Milling tool wear sample.
Tool blade image: 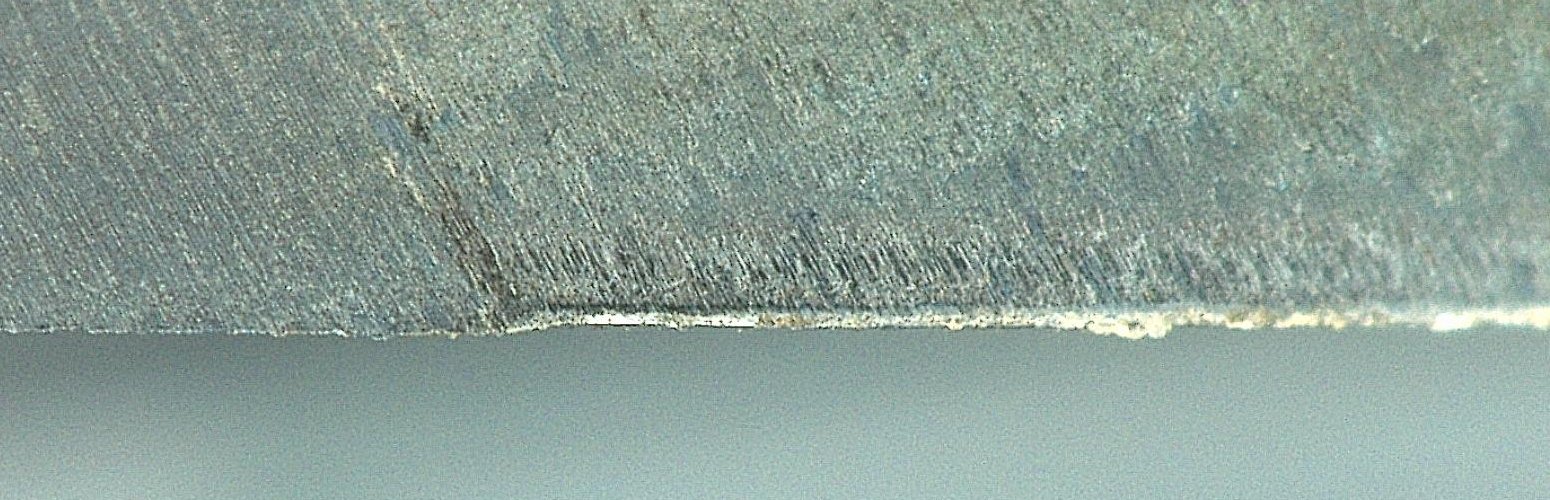
Chip image: 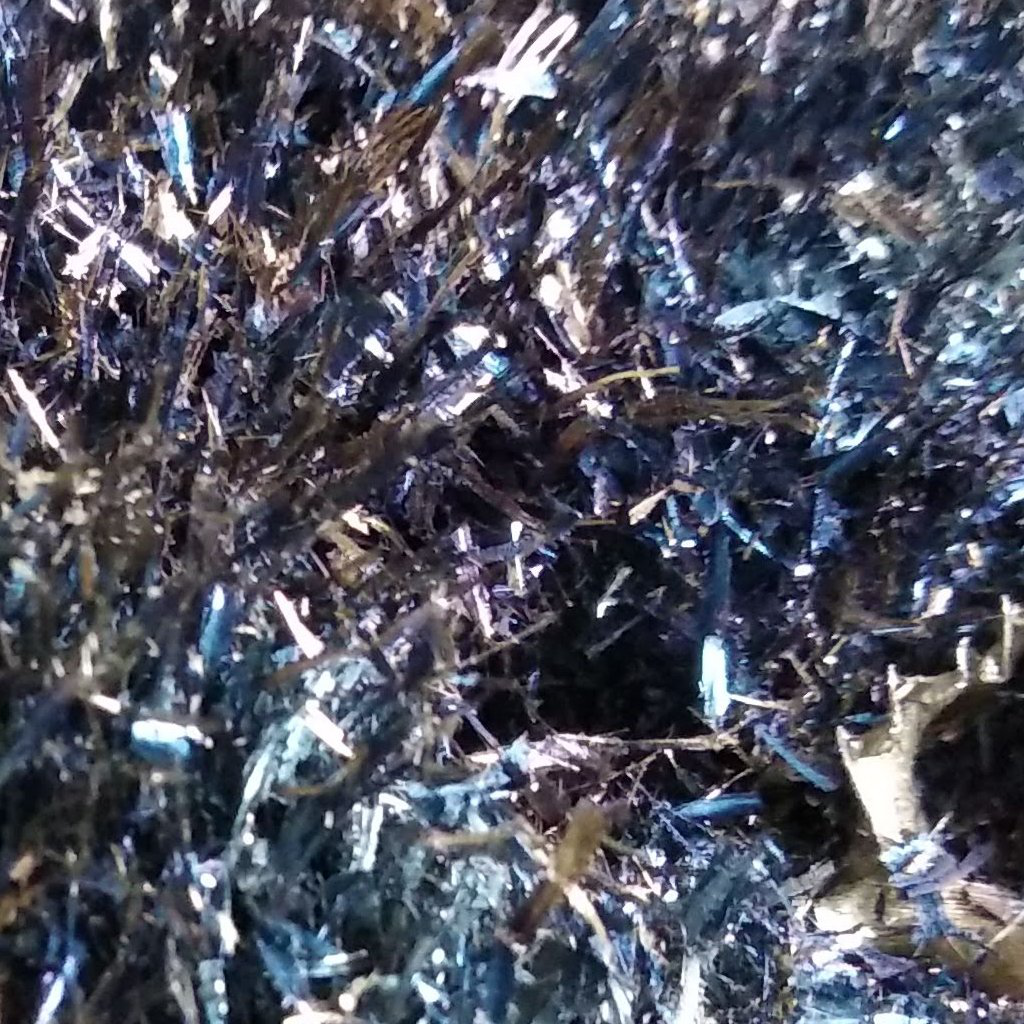
Workpiece image: 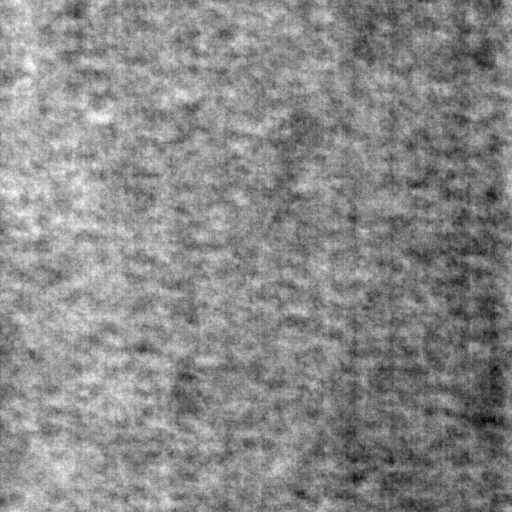
Tool wear state: sharp
Gaps: 14.35
Flank wear: 69.27
Overhang: 14.05
Force-signal Mel-spectrograms (X, Y, Z axes): 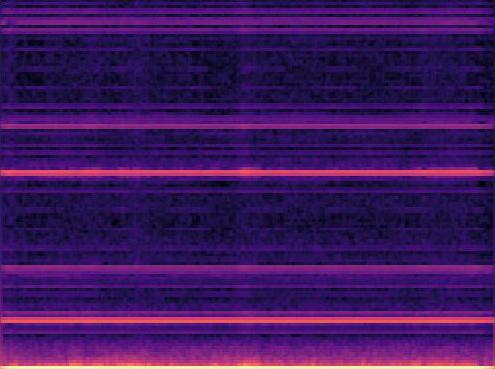 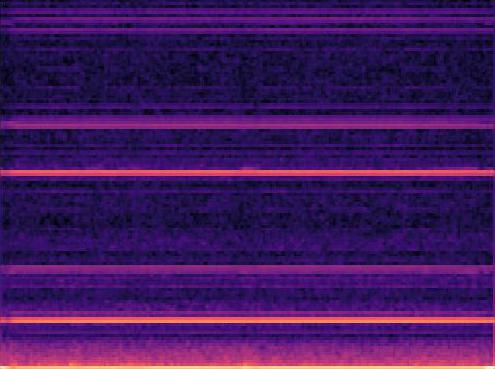 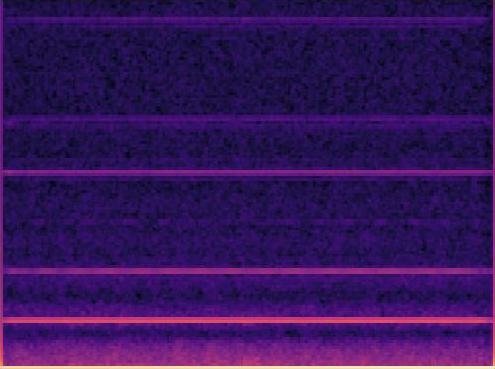
Force-signal scalograms (X, Y, Z axes): 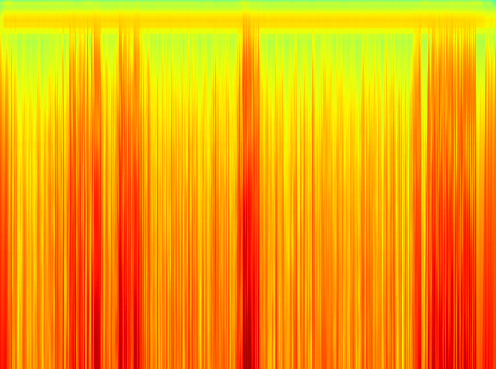 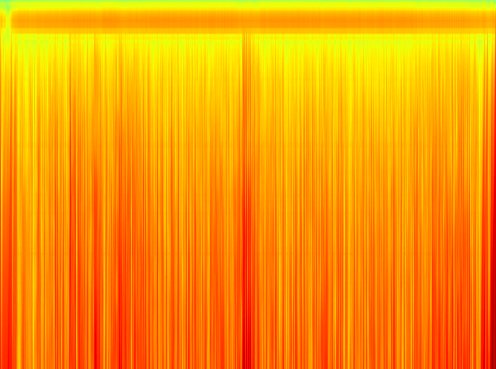 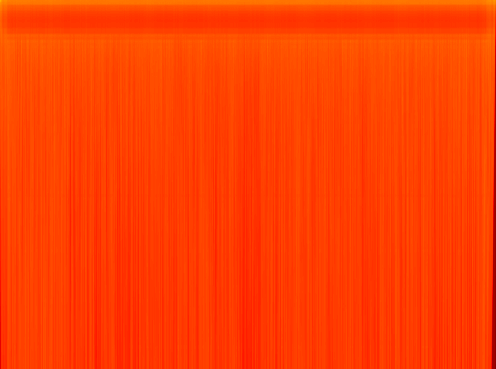
Force phase: steady_state_stabilization_wear